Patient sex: M
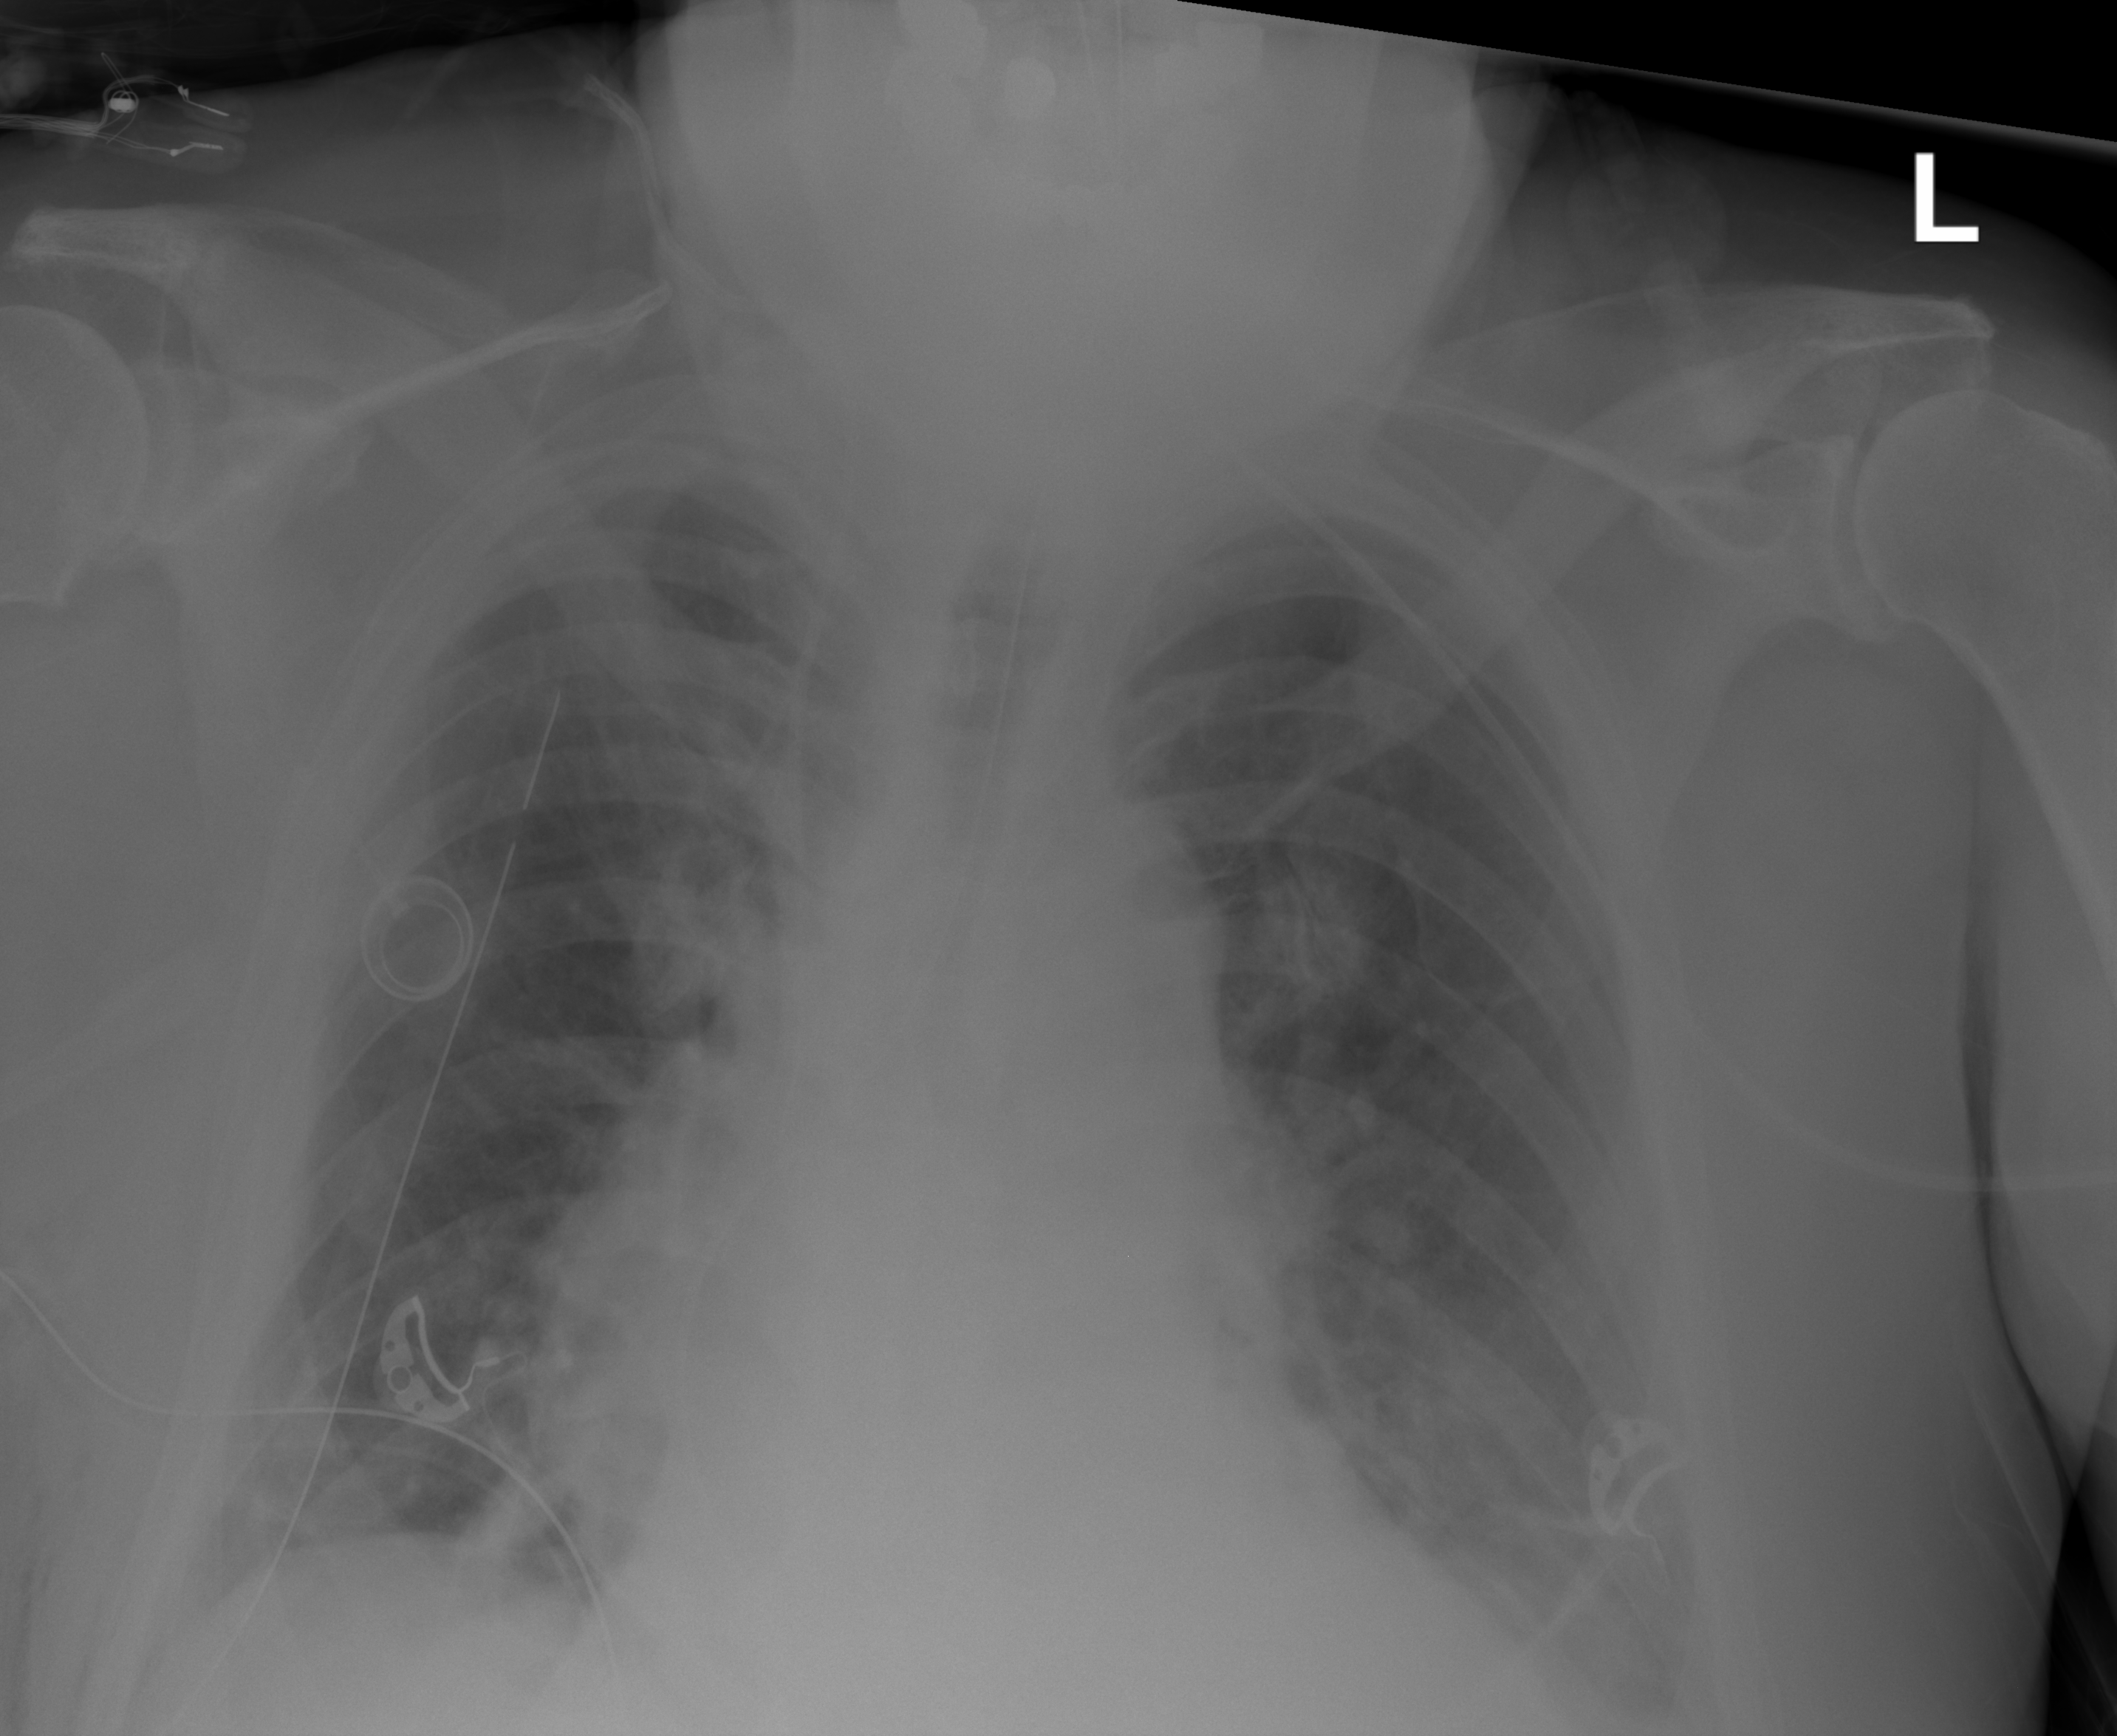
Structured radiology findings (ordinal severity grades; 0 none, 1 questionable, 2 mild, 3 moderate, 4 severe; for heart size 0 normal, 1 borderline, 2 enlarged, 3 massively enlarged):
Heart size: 3
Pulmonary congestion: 2
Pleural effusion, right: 0
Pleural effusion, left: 2
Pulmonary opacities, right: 0
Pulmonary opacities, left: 0
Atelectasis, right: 2
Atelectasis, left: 2